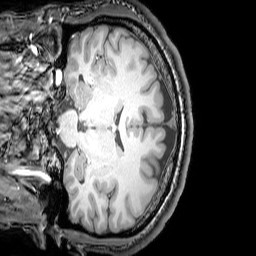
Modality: T1w
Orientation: coronal
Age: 26
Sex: male
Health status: healthy
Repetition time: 0.081 s
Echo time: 0.037 s